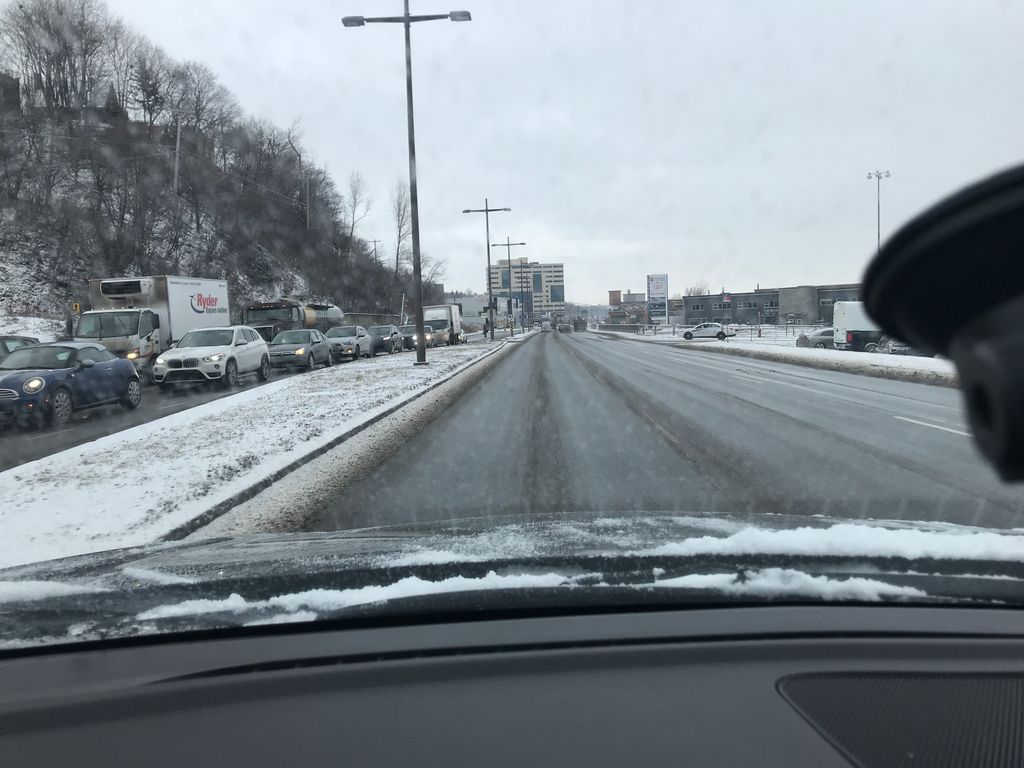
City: quebec_city